Platform: macOS
Application: Chrome
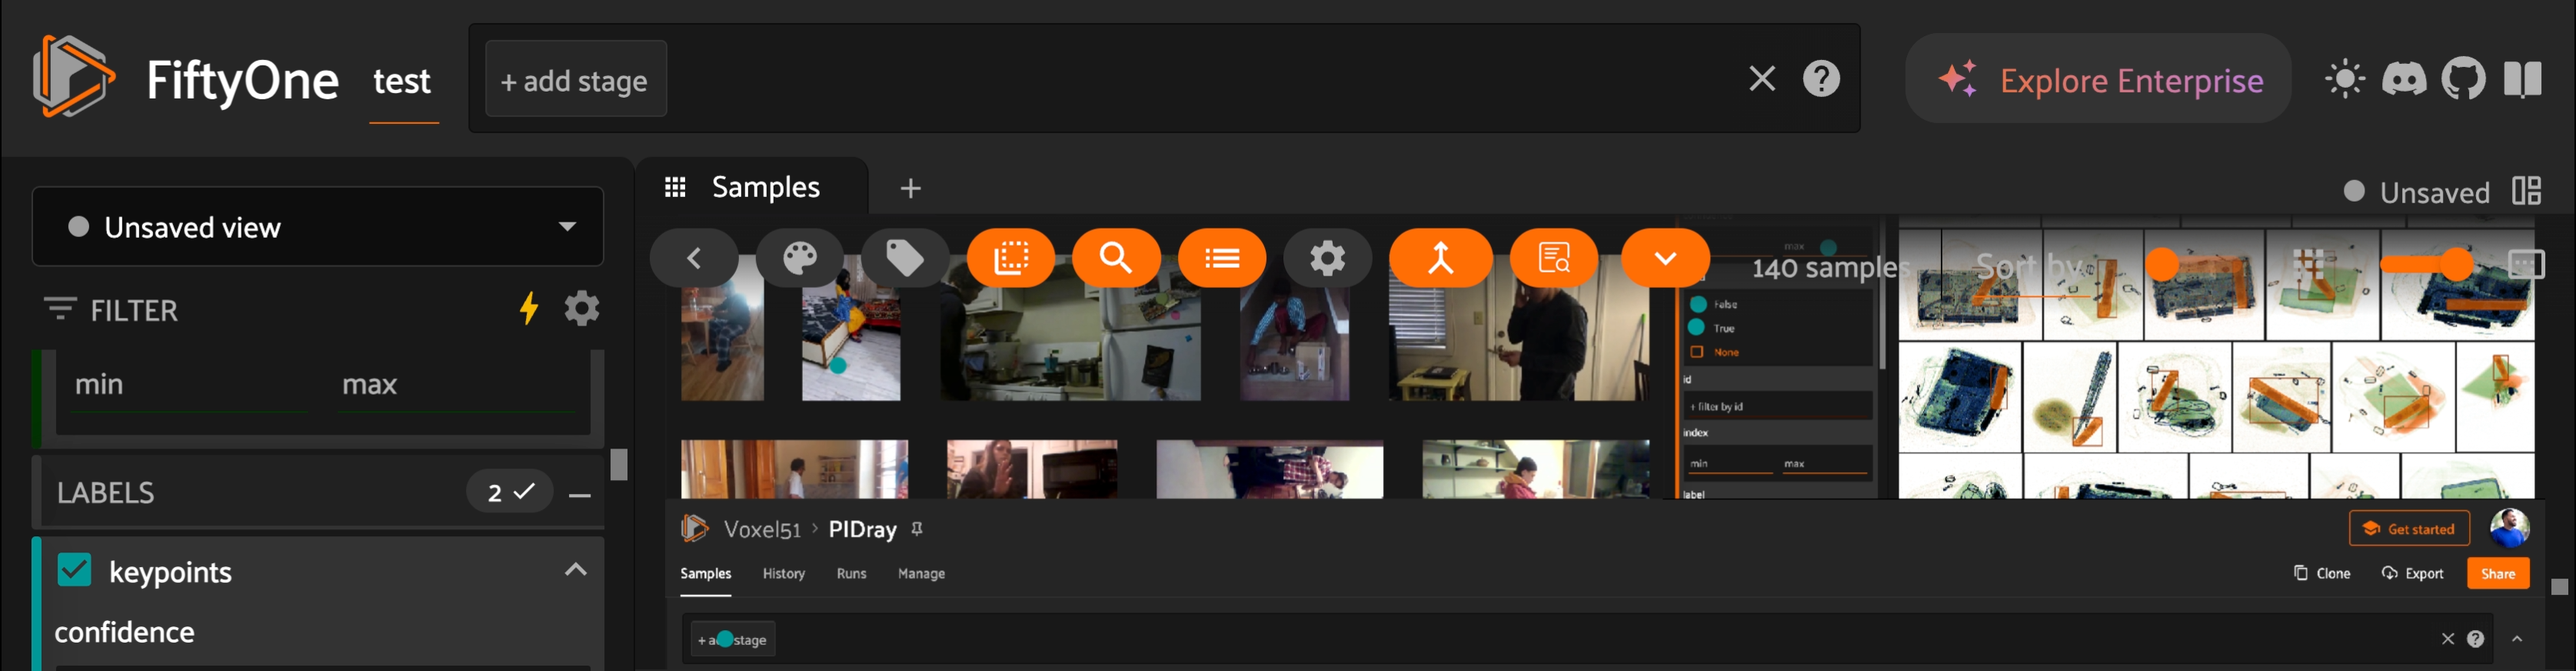
task_description: Scroll up on the sidebar
action_type: click
element_info: Slider
steps_since_start: 1

task_description: Scroll to the top of the sidebar
action_type: click
element_info: Slider
steps_since_start: 1

task_description: Scroll down on the sidebar
action_type: click
element_info: Slider
steps_since_start: 1

task_description: Scroll to the bottom of the sidebar
action_type: click
element_info: Slider
steps_since_start: 1

task_description: Scroll up on the samples panel
action_type: click
element_info: Slider
steps_since_start: 1

task_description: Scroll down on the samples panel
action_type: click
element_info: Slider
steps_since_start: 1
task_description: Locate the actions row toolbar
action_type: hover
element_info: Menu Item
steps_since_start: 1

task_description: Where can I find the number of samples in this dataset?
action_type: hover
element_info: Text
steps_since_start: 1

task_description: Open Sort by menu
action_type: click
element_info: Menu Item
steps_since_start: 1

task_description: Find the sidebar
action_type: hover
element_info: Menu Item
steps_since_start: 1

task_description: Open Select dataset menu
action_type: click
element_info: Menu Item
steps_since_start: 1

task_description: Find the view bar
action_type: hover
element_info: Menu Item
steps_since_start: 1